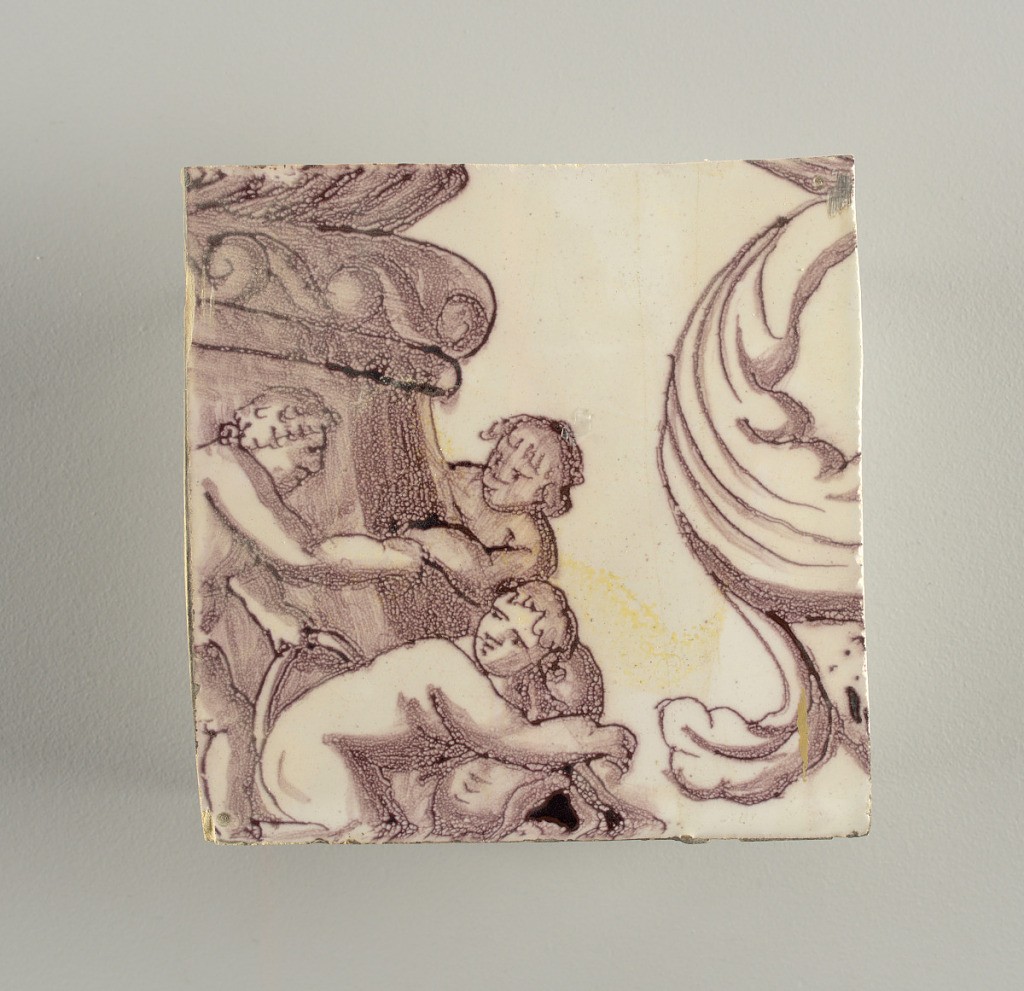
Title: Tile wall facing
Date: ca. 1725
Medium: Tin-glazed earthenware, underglaze
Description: Horizontal rectangle.  Thirty tiles wide and twenty-three tiles high with opening for fireplace eleven tiles wide and ten high.  Foliage arabesques disposed about three vertical axes from which are emphazised by urns at center and right, and at left by the figure of a standing woman carrying an infant on her arm and accompanied by two children.